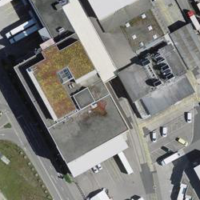
EUNIS habitat code: 57
Species observed at this site:
Milvus milvus
Falco tinnunculus